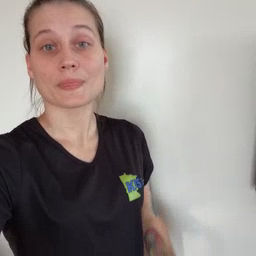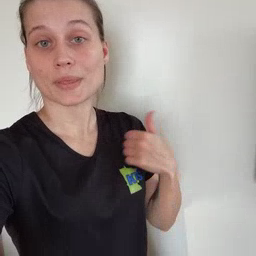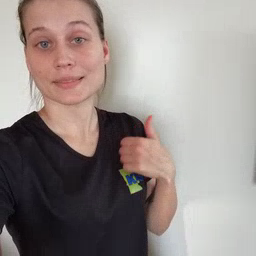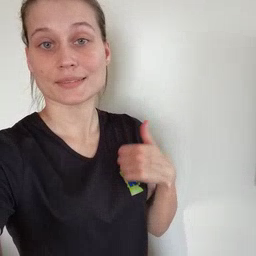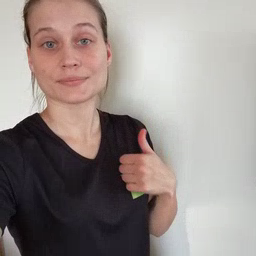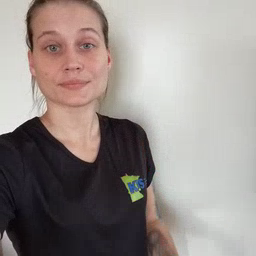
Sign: bath